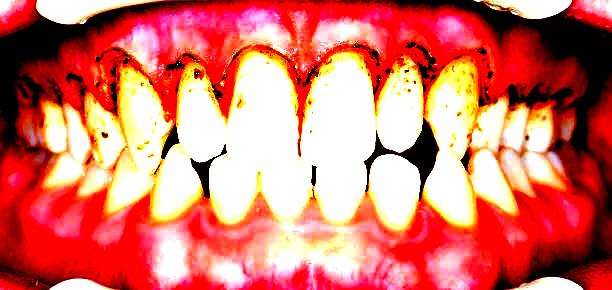
Condition: Calculus